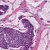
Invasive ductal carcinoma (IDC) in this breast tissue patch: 1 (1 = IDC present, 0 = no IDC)